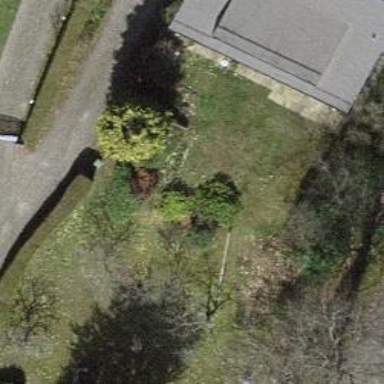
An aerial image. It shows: Deciduous broadleaved tree in garden.